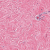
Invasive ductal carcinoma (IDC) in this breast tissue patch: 0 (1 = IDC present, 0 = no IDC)